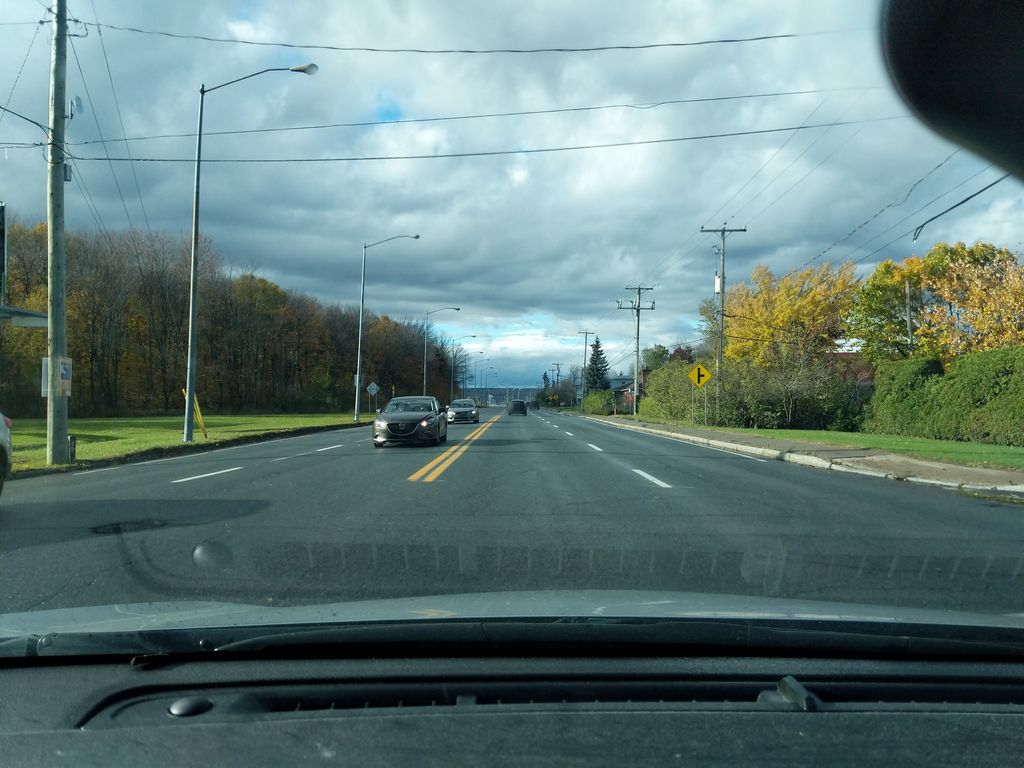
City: quebec_city